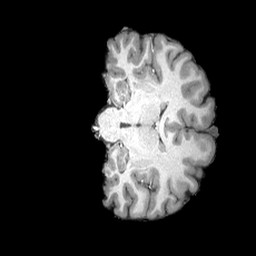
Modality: T1w
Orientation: coronal
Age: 22
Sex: female